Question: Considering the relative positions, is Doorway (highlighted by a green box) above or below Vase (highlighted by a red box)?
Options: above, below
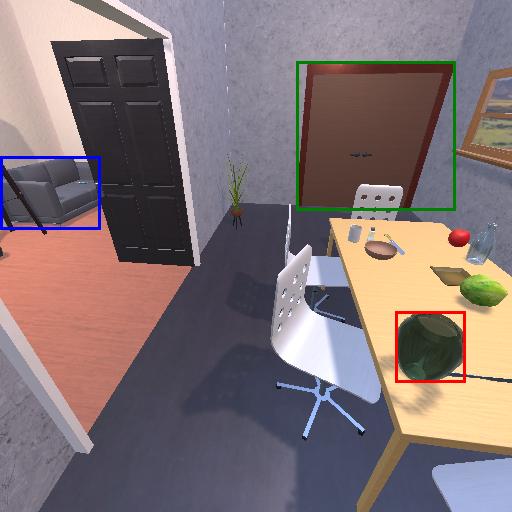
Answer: above